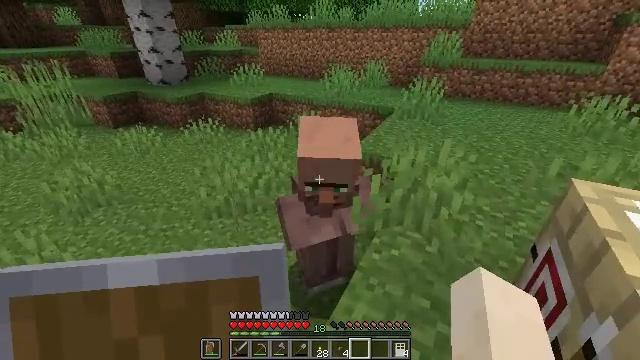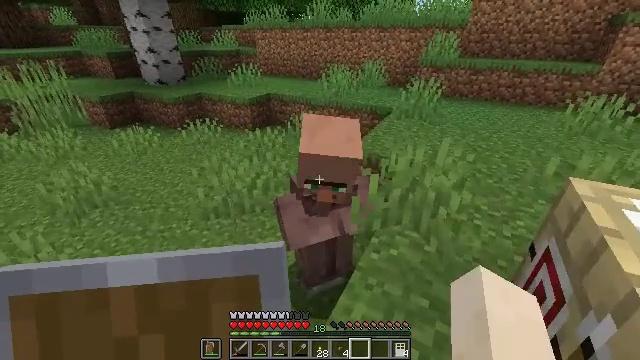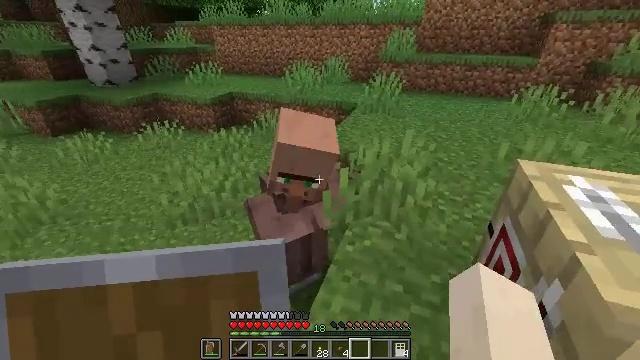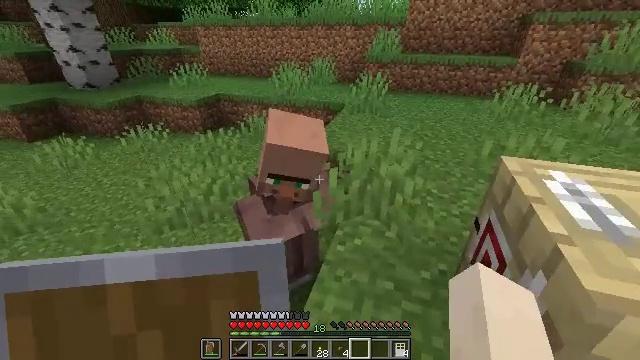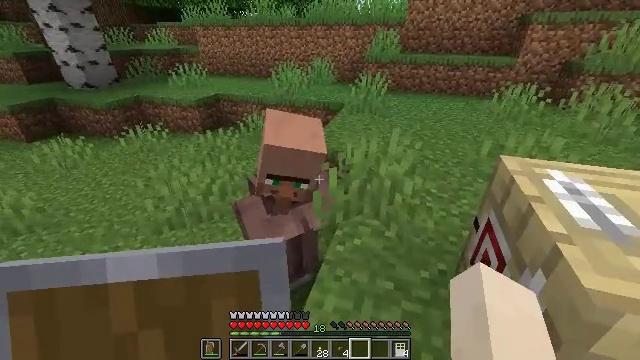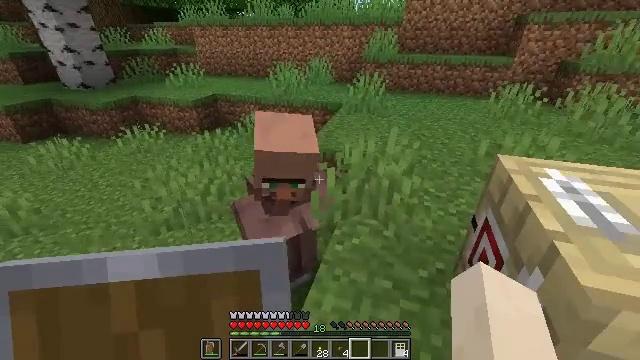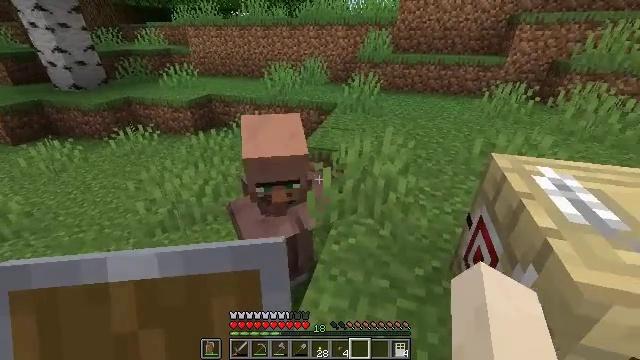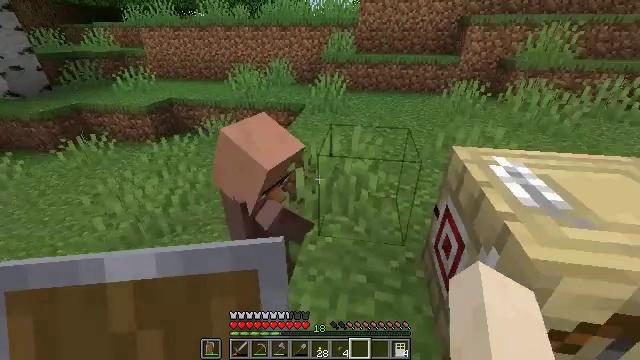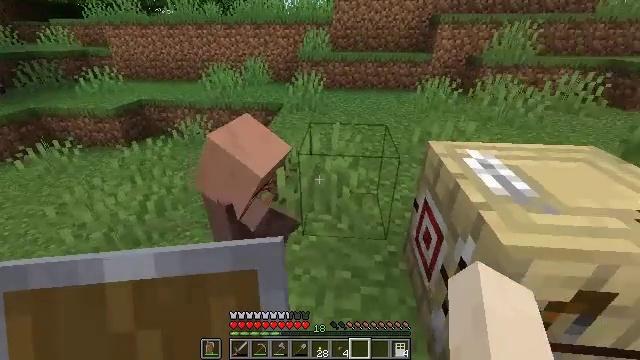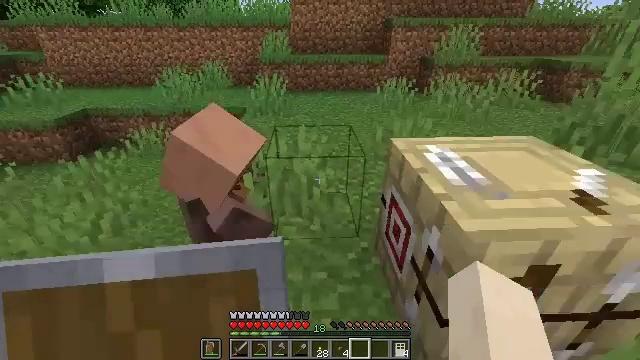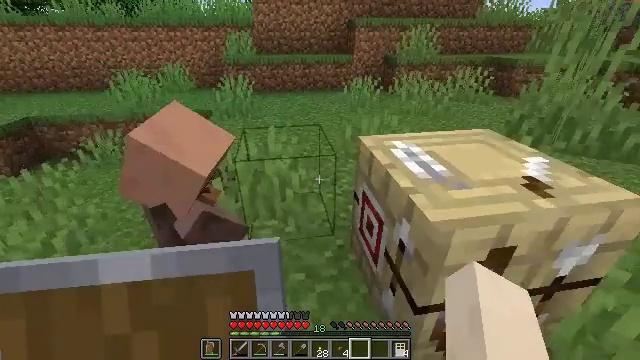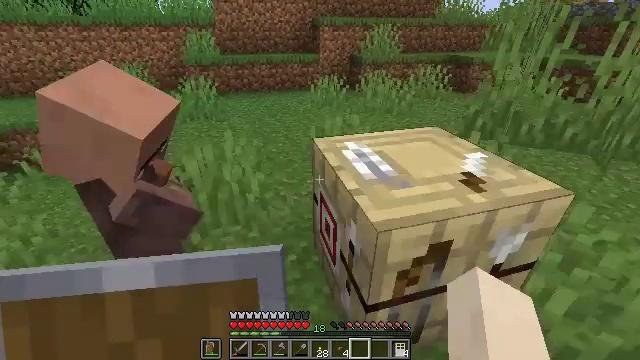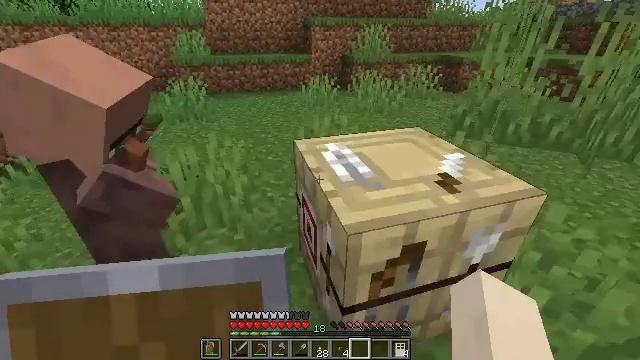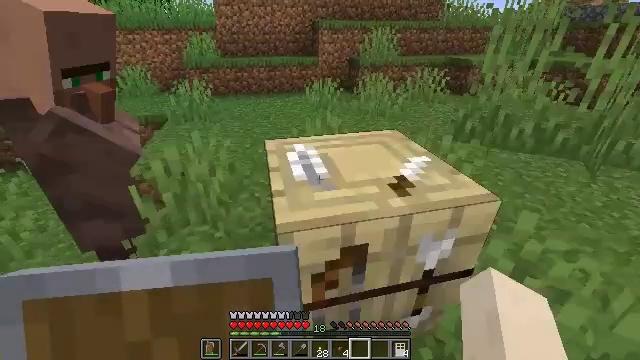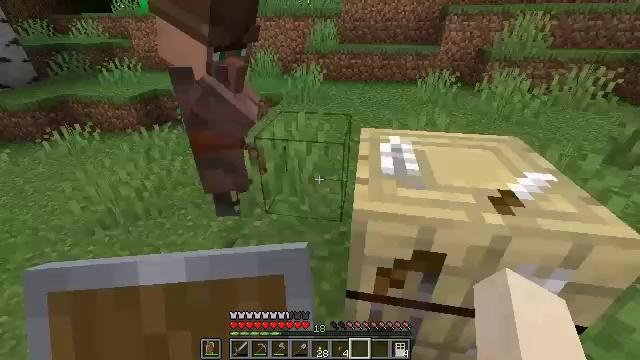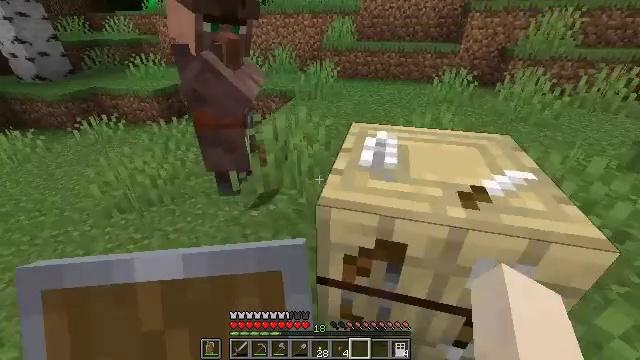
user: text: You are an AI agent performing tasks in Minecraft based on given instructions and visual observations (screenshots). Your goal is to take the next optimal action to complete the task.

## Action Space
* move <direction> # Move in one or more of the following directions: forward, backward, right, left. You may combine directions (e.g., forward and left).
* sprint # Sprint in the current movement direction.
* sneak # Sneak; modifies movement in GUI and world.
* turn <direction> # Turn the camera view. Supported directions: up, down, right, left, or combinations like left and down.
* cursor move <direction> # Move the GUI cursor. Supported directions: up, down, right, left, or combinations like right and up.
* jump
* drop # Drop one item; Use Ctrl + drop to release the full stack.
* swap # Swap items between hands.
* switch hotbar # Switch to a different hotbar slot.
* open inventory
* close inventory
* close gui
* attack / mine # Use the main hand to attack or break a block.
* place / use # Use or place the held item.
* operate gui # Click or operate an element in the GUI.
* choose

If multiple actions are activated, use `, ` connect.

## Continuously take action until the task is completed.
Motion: motion action
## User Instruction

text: Break and collect the fletching table.
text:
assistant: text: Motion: no_op
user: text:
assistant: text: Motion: turn right
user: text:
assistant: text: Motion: turn right
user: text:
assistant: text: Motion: no_op
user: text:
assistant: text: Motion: no_op
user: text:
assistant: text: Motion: turn right
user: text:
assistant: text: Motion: turn right
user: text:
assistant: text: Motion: turn right
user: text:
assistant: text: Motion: turn right
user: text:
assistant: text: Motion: move right, turn right
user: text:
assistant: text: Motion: move right, turn right
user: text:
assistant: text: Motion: move right, turn right
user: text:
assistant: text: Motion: move right, turn left
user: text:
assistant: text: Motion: move right, turn left and down
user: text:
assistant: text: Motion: move right, turn left
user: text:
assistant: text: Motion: turn left
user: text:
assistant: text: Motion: no_op
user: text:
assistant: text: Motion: turn left and up
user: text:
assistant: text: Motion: no_op
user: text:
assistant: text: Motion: no_op
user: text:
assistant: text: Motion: turn left and up
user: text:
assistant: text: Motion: no_op
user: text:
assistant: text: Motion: no_op
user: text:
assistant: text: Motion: no_op
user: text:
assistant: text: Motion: turn right and down
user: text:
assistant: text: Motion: turn right and down, switch to hotbar 4
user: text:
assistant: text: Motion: switch to hotbar 4
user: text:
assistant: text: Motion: turn left and down, switch to hotbar 4
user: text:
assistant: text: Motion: turn down
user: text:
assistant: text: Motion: turn right and down